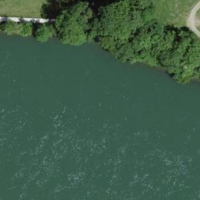
EUNIS habitat code: 15
Species observed at this site:
Campanula trachelium